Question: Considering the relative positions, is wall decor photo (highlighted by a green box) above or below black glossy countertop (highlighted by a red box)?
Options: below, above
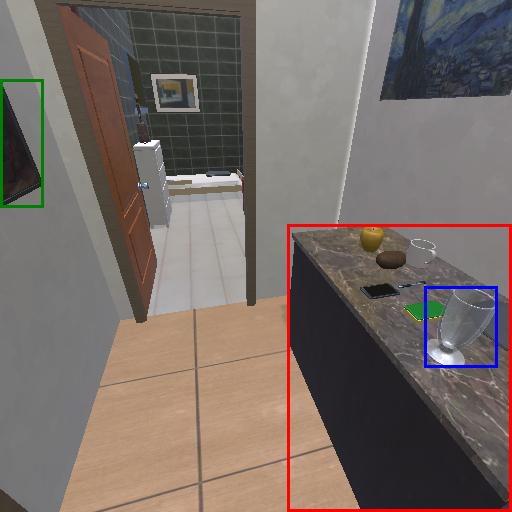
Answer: below